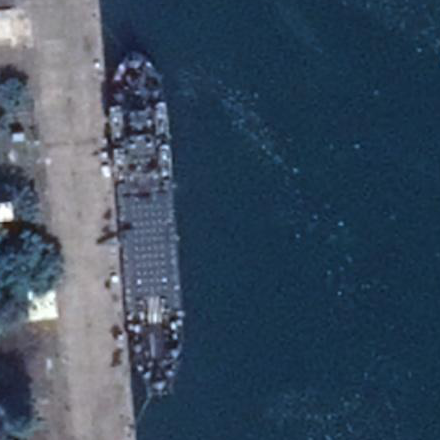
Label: civil